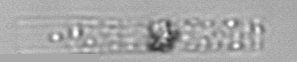
Label: Dactyliosolen_blavyanus